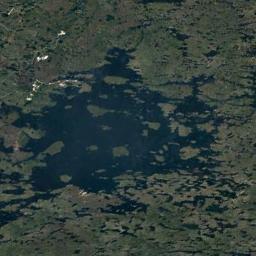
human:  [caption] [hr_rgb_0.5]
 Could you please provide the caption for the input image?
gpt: There is a large land mixed with green and brown in the river in a wetland .

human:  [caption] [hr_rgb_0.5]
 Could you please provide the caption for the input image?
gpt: The wetland consists of bare land, Green plants, Dry plants and water .

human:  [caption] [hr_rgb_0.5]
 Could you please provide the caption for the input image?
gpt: There are many different shapes and sizes of water around the wetlands .

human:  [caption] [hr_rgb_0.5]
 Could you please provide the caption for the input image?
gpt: There is almost no vegetation on this wetland .

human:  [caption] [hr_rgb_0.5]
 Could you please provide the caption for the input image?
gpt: There are many green areas and some water areas on the wetland .